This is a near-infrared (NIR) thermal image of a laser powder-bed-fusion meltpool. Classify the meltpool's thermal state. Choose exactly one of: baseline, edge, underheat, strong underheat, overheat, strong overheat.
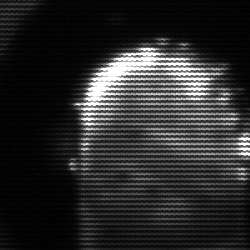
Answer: baseline